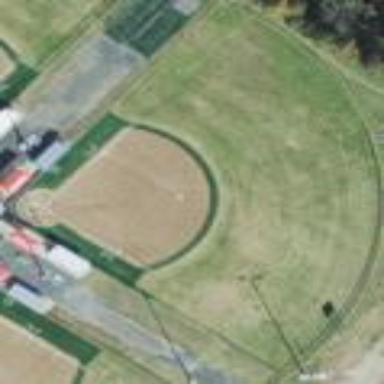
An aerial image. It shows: Softball pitch for leisure and sport activities.